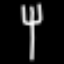
Label: fork